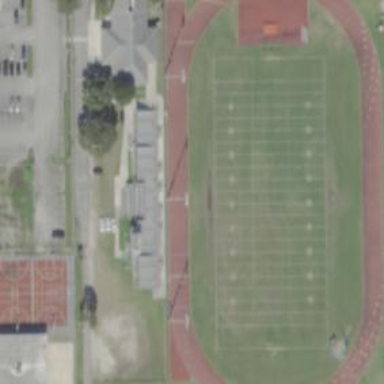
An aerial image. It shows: Athletics track located on leisure land.